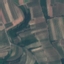
Land use / land cover: PermanentCrop